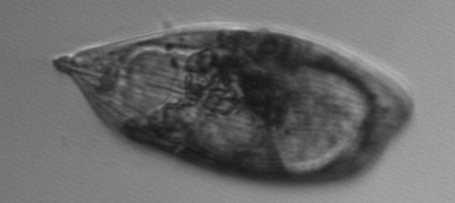
Label: Gyrodinium